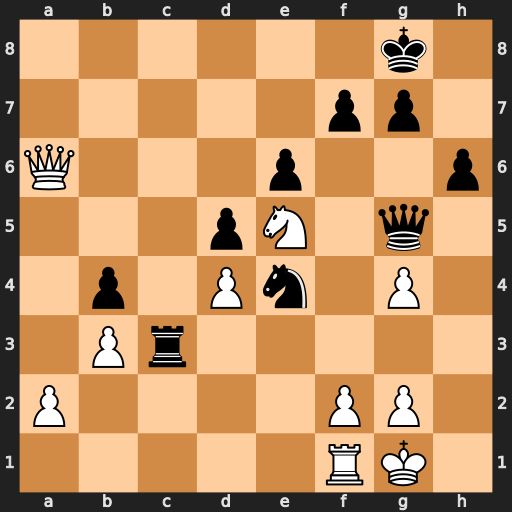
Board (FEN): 6k1/5pp1/Q3p2p/3pN1q1/1p1Pn1P1/1Pr5/P4PP1/5RK1
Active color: w
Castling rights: -
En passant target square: -
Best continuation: Qa8+ Kh7 Nxf7 Qf6 Qh8+ Kg6 Ne5+